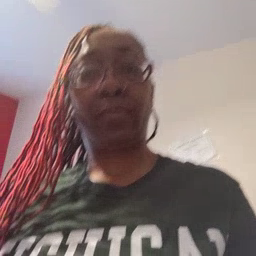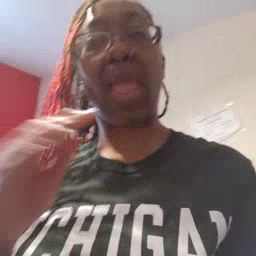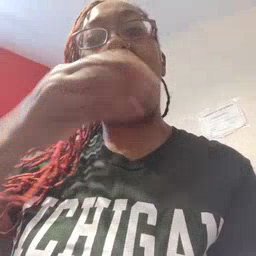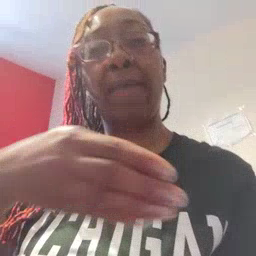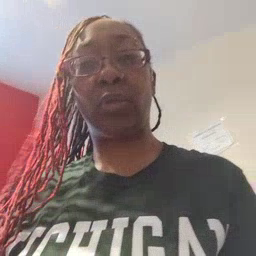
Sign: after